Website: macys
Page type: stored-credit-cards
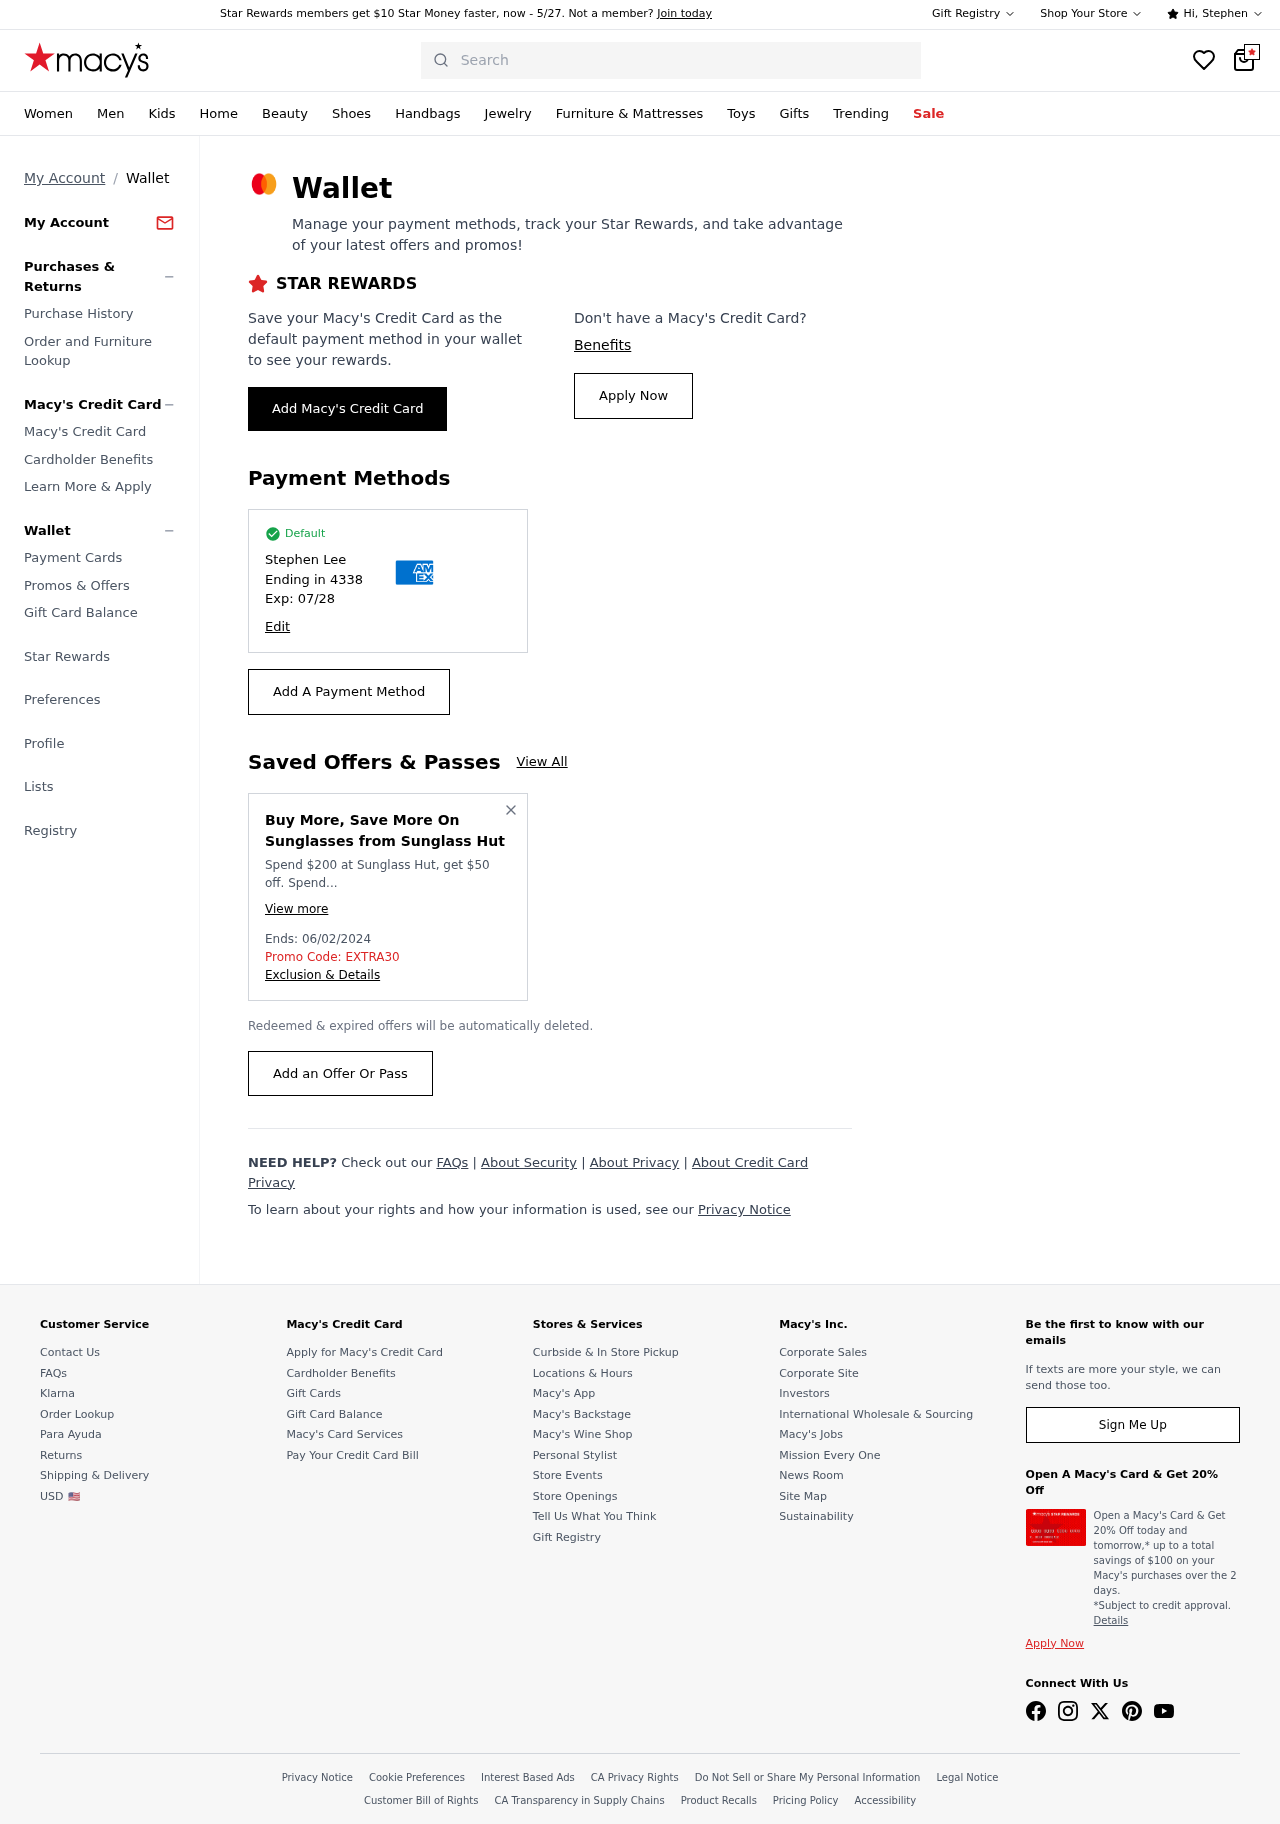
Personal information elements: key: PII_CARD_EXPIRY
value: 07/28
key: PII_CARD_LAST4
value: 4338
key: PII_FIRSTNAME
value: Stephen
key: PII_FULLNAME
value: Stephen Lee
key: PII_PROMO_CODE
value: EXTRA30
Search elements: key: HEADER_SEARCH
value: Search